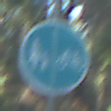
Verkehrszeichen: GetrennterRadUndGehwegRadwegRechts
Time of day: MorningAfternoon
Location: Outdoor (Nature)
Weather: Clear
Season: NotSpecified
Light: Natural